Aerial crown-view tile of a tropical tree (Barro Colorado Island, Panama), acquired 20240611:
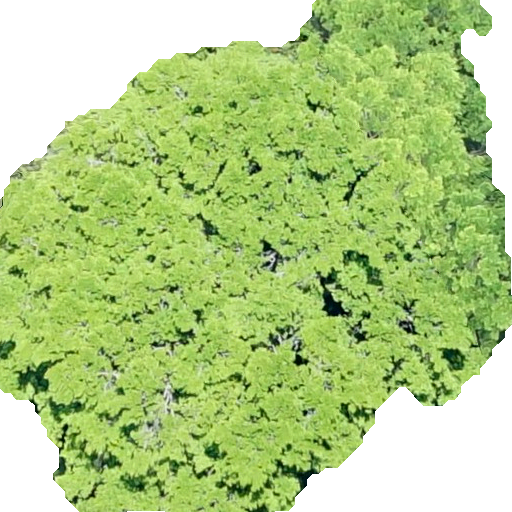
Species: Terminalia amazonia
GBIF accepted scientific name: Terminalia amazonica
Crown area: 326.729 m²